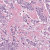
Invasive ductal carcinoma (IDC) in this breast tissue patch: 1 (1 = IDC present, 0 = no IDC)